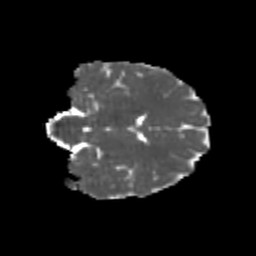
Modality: MD
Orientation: coronal
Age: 21
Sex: female
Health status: healthy
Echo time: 0.074 s